Interaction volume radius: 10 \u00c5
Interaction volume height: 20 \u00c5
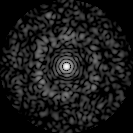
Disorder parameter: 0.8158